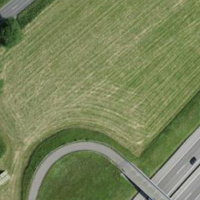
EUNIS habitat code: 57
Species observed at this site:
Sturnus vulgaris